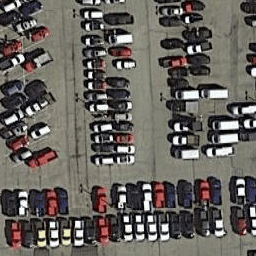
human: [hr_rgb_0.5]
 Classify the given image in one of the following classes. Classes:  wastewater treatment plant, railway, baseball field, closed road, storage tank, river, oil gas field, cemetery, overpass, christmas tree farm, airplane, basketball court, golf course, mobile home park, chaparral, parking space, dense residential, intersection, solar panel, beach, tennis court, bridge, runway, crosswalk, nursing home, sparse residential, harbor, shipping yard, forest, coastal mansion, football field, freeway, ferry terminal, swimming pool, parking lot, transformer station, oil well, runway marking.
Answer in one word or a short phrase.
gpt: parking lot